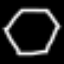
Label: octagon